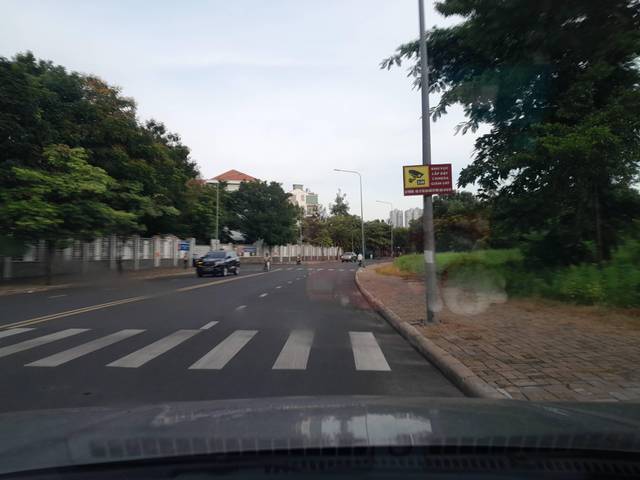
Region: Vietnam
Coordinates: 10.734, 106.712